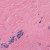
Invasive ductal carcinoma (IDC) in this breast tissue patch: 1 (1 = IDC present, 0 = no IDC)